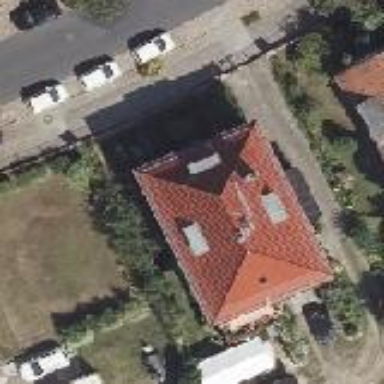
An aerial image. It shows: Hipped-roof building with apartments.